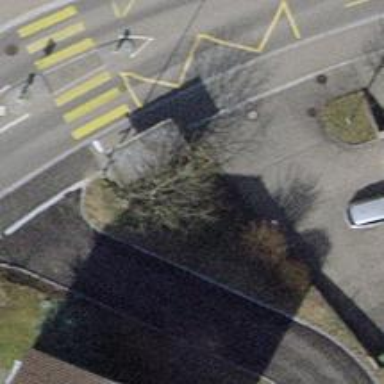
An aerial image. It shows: Brown bench.